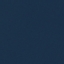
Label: SeaLake